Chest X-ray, PA view. Patient: 41 years old, sex F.
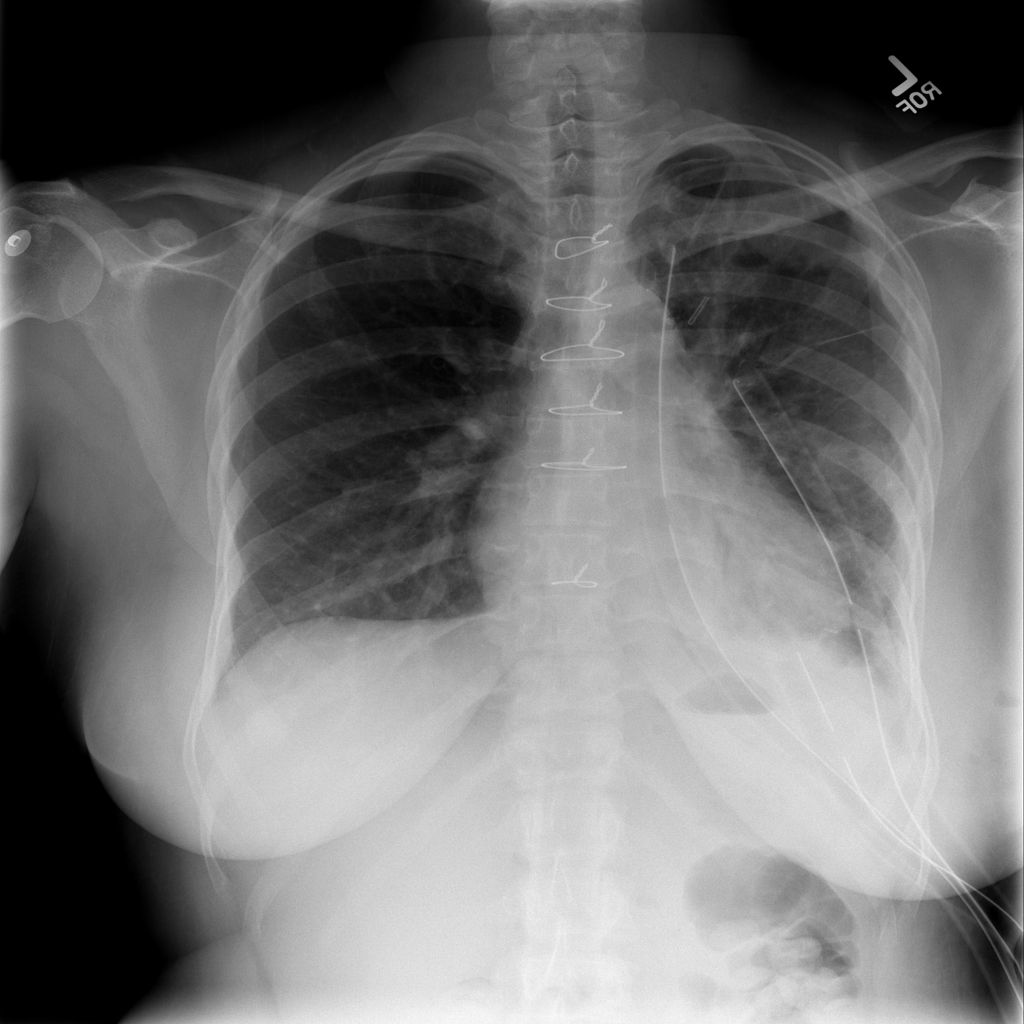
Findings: No Finding